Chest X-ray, AP view. Patient: 19 years old, sex F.
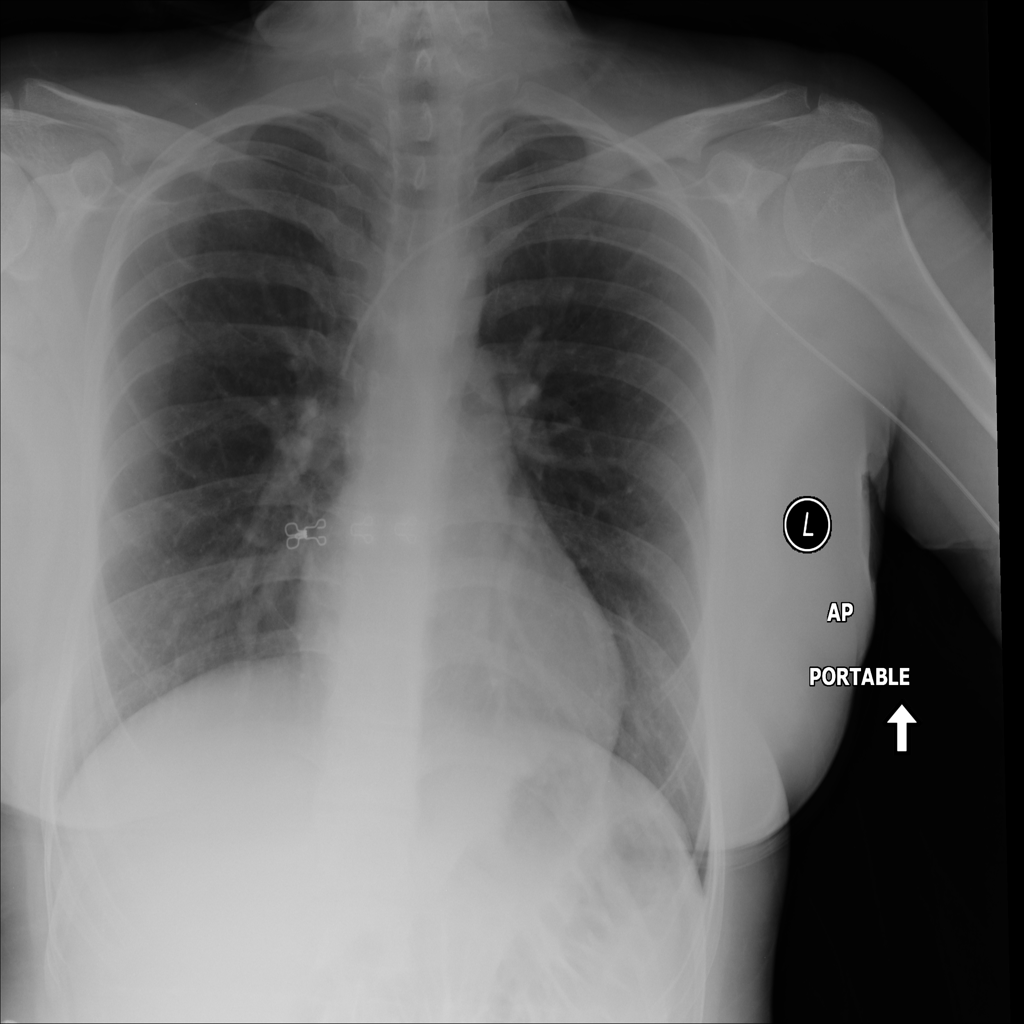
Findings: No Finding